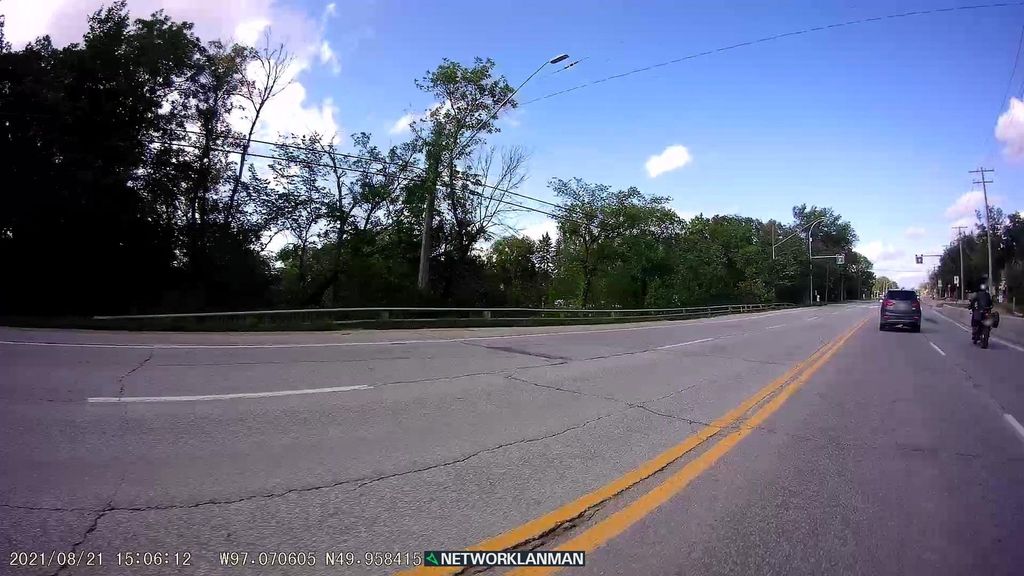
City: winnipeg